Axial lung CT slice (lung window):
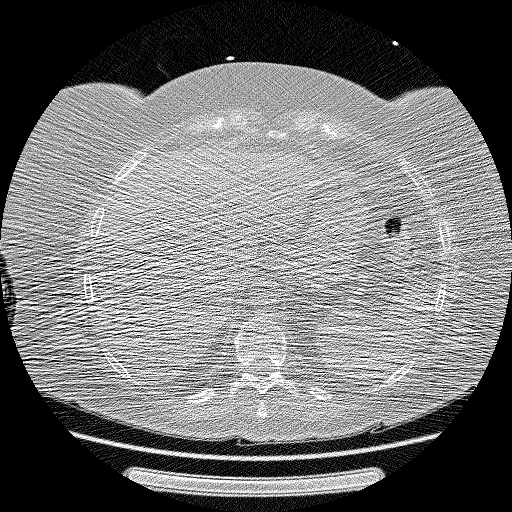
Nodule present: no